The plot shows how the frequency content of a bearing vibration signal evolves over time (STFT spectrogram). Determine the bearing's health state. Answer with exactly one of: normal, inner_race, outer_race, ball.
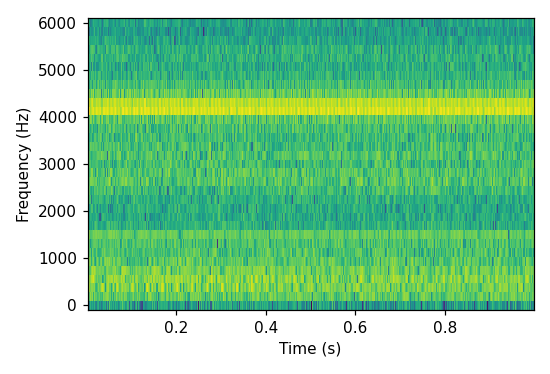
Answer: normal